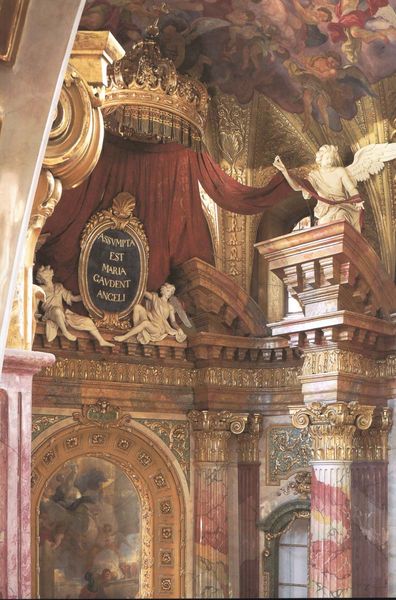
Titel: Universitätskirche (Jesuitenkirche)
Künstler: Andrea Pozzo
Standort: Wien, Universitätskirche (Jesuitenkirche) (EU - AUT)
Schlagwörter: fenster, marmor, säule, säulen, rot, architektur, bild, vorhang, kirche, gold, krone, oval, engel, schrift, giebel, rundbogen, thron, kapitell, gesims, deckengemälde, fresko, maria, nike, angeli, architekturengel